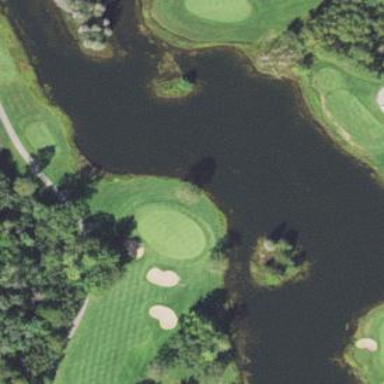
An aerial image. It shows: Scenic golf fairway.